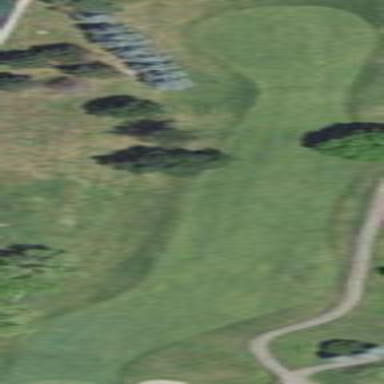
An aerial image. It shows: Grassy area designated as golf fairway.